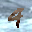
Label: 4